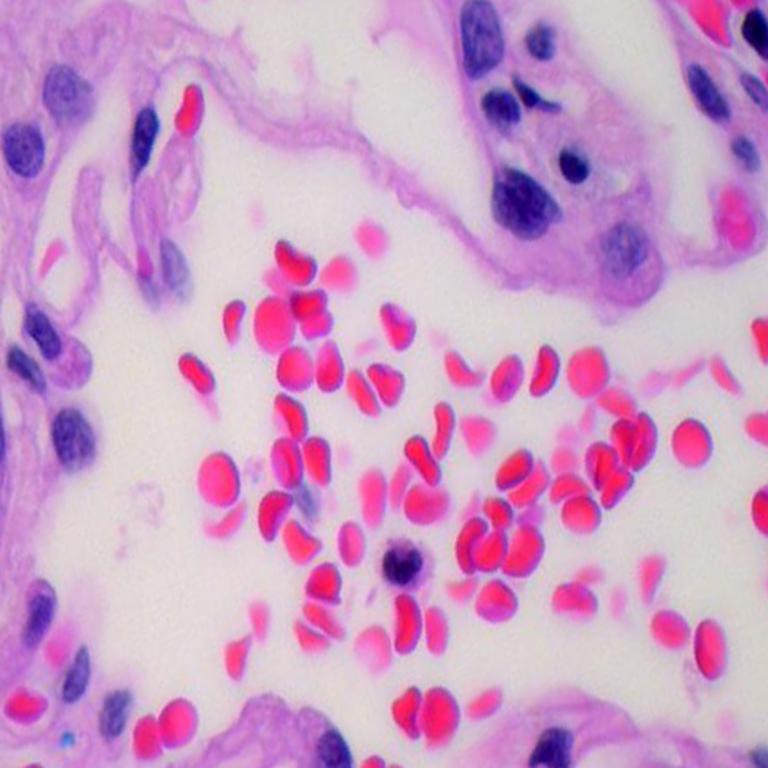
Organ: lung
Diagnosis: benign